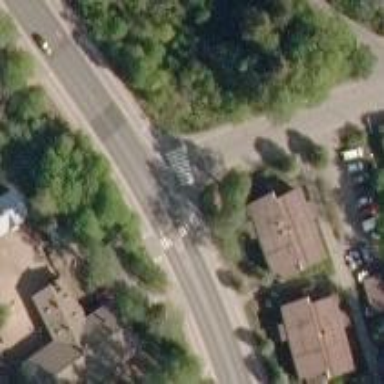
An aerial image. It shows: Marked road crossing with pedestrian island.